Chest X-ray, PA view. Patient: 44 years old, sex F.
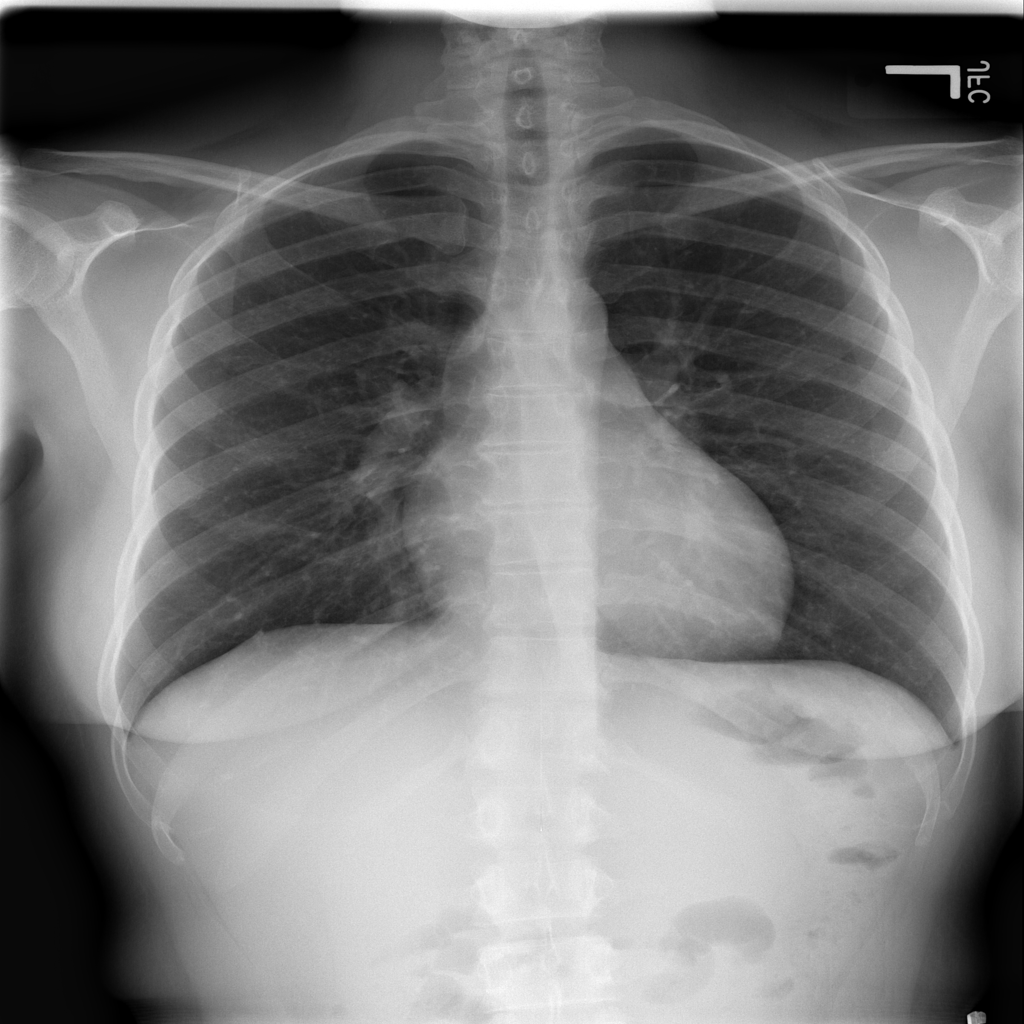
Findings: No Finding